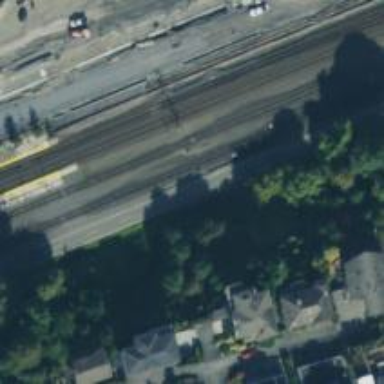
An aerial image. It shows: Railway signal.